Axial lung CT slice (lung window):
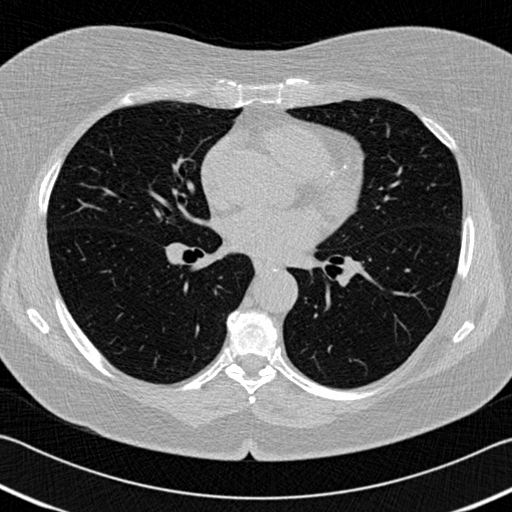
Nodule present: no